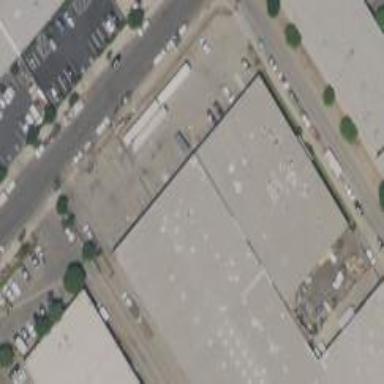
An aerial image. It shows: Warehouse building.